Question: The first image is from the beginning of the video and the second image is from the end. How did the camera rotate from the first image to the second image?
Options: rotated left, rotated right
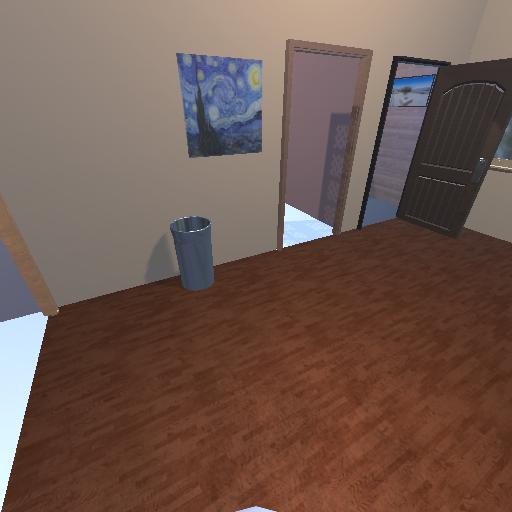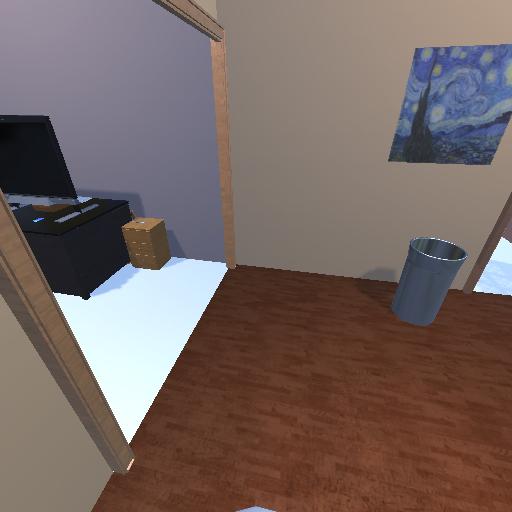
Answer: rotated left